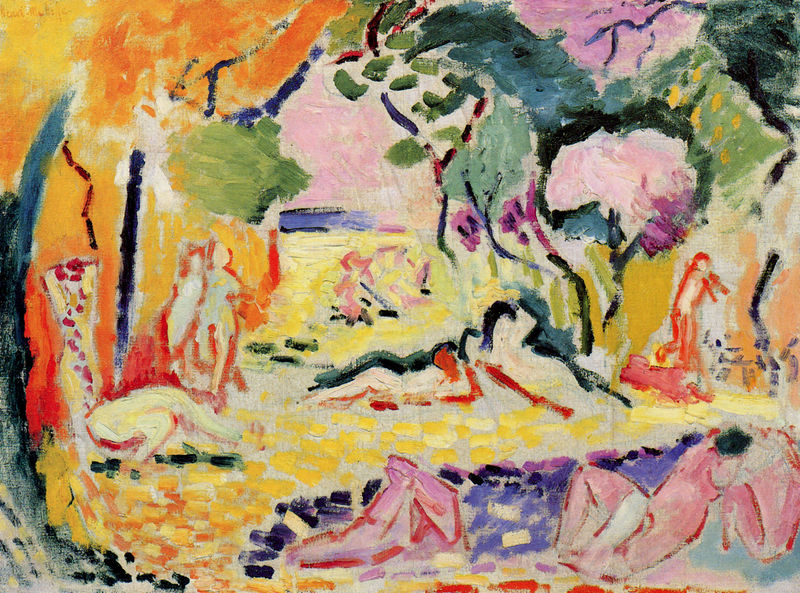
Titel: Esquise pour "Le bonheur de vivre"
Künstler: Henri Matisse
Standort: San Francisco (California)
Institution: San Francisco Museum of Modern Art
Schlagwörter: akt, baum, blau, blätter, dunkel, himmel, laub, mann, nackt, wasser, baden, badende, baumstämme, bäume, fluss, frauen, gelb, grün, landschaft, menschen, see, ufer, äste, bunt, frau, hell, licht, männer, orange, schwarz, türkis, weiss, obst, rot, weg, wiese, expressionismus, mensch, stehen, ast, baumstamm, natur, strauch, gehen, pastos, sonne, paar, musik, pflanze, pflanzen, rosa, wald, frucht, früchte, hellblau, apfel, äpfel, sommer, strand, abstrakt, farben, lila, grenze, linien, figuren, dunkelblau, monet, manet, frühling, striche, abstraktion, flieder, pink, bad, kontur, lichtung, orgie, freiheit, rinde, wäldchen, pinselstriche, signac, einblick, leigen, ausruhen, matisse, kandinsky, expressionismu, turkis, fra, schwimen